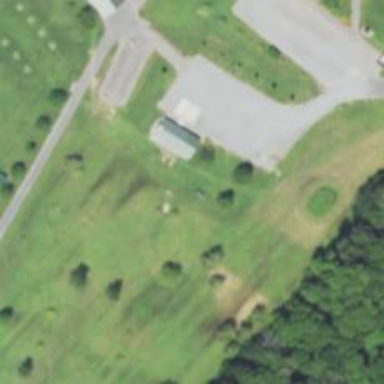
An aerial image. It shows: Golf course surrounded by greenery.